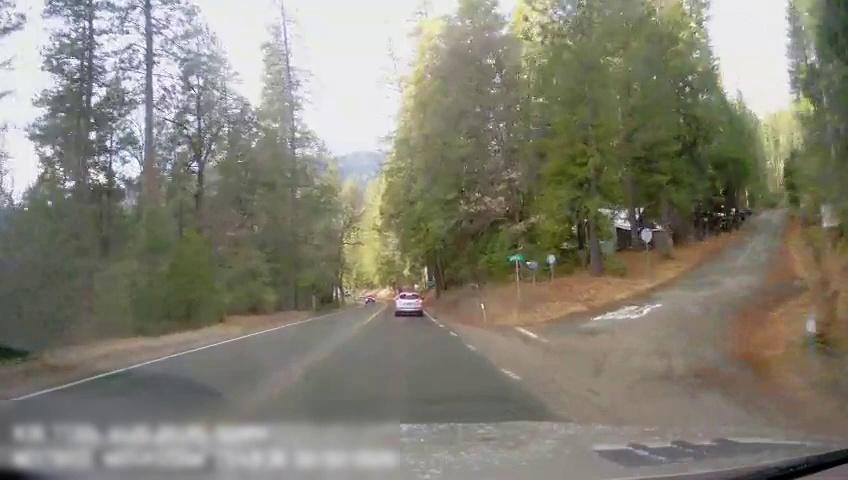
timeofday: Day
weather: Sunny
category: Drivable Space
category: Vehicles | SUV
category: Vehicles | Car
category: Lanes | Opposite Lane
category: Lanes | Current Lane
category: Traffic | Signs